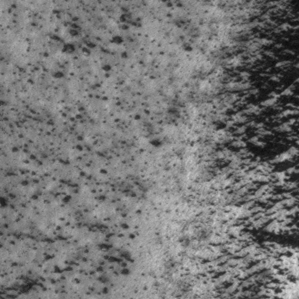
Label: frost